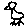
Label: bird